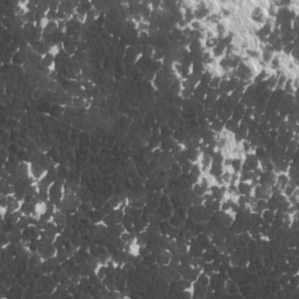
Label: frost